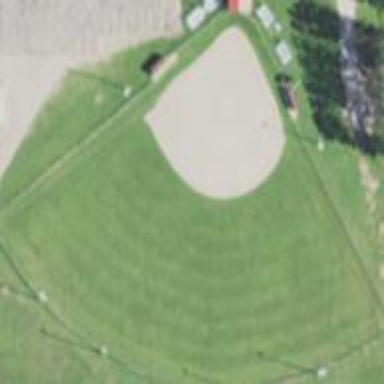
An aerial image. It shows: Grass pitch designed for baseball or softball games.